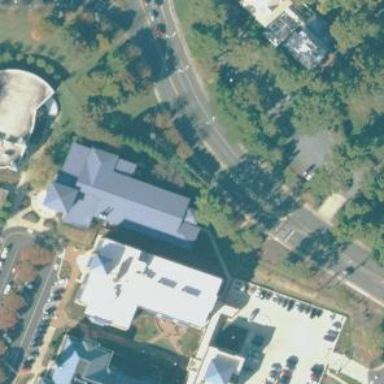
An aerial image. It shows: School building.